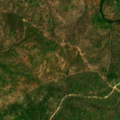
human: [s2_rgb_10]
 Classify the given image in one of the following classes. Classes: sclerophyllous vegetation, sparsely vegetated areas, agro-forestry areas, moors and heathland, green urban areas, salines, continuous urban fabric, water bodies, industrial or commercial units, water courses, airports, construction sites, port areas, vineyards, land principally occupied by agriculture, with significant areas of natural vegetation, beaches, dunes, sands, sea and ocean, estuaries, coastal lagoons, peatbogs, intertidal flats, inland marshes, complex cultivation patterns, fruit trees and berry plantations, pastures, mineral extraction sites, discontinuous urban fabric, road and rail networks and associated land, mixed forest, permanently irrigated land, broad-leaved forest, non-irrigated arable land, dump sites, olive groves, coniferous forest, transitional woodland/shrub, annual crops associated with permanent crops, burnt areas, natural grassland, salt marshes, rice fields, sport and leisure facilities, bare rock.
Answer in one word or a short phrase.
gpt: continuous urban fabric